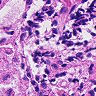
Metastatic tissue present: no